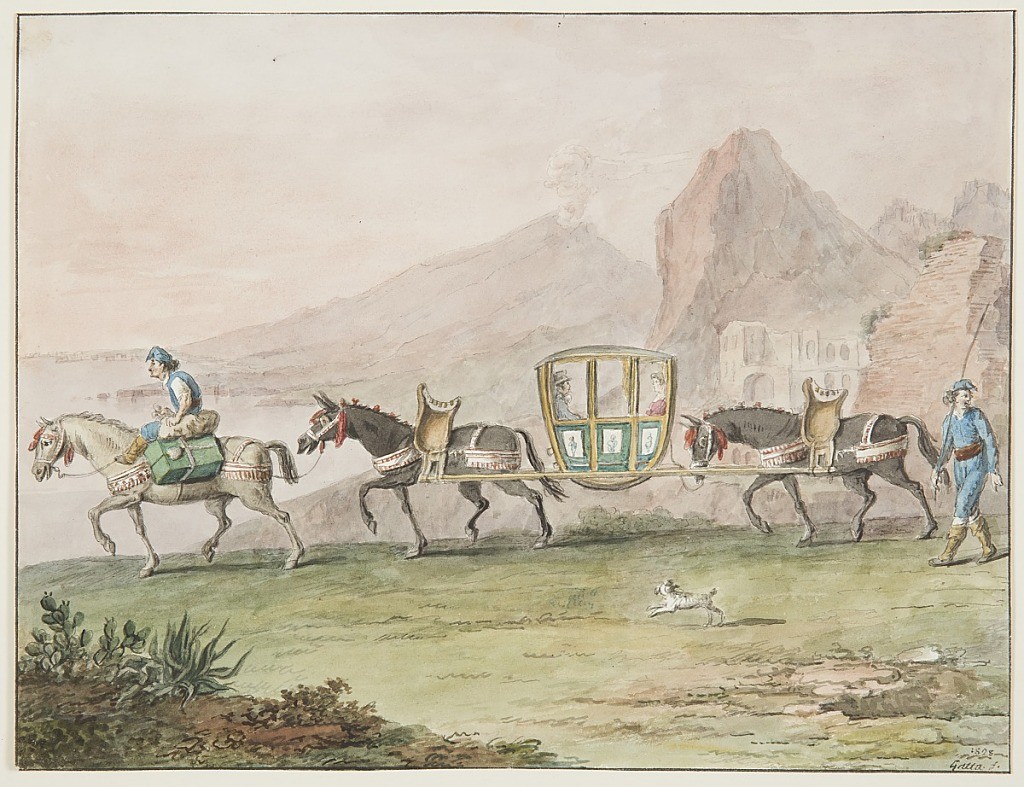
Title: Journey by Sedan Chair
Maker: Saverio della Gatta, Italian, 1777 - 1829
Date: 1828
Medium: Black chalk, pen and black ink, brush and watercolor on paper
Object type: Drawing
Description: Horizontal rectangle. A man riding upon a horse which carries luggage beside him, leads the front mule carrying with another a sedan chair in which a woman and a man sit. A driver with a long stick walks at right. A dog accompanies the caravans. In the background are the sea, Vesuvius and other mountains. Framing lines. Signature in the lower right corner: "1828/Gatta f."